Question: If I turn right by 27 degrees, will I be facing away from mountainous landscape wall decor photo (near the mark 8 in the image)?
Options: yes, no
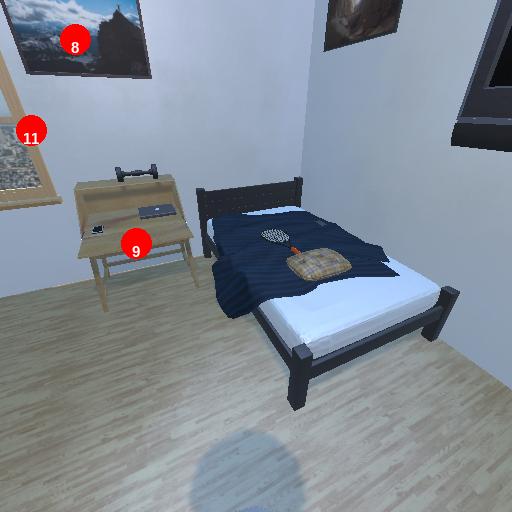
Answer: yes